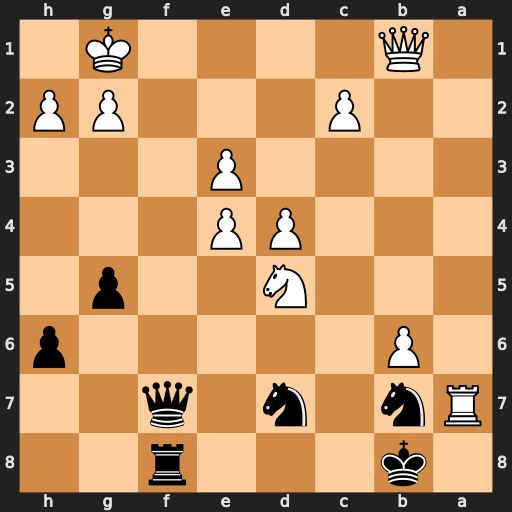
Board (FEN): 1k3r2/Rn1n1q2/1P5p/3N2p1/3PP3/4P3/2P3PP/1Q4K1
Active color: b
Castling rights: -
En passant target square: -
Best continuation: Qf2+ Kh1 Qf1+ Qxf1 Rxf1#